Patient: sex F, age 78
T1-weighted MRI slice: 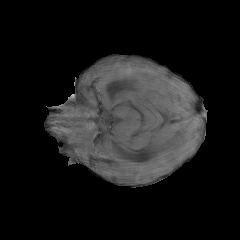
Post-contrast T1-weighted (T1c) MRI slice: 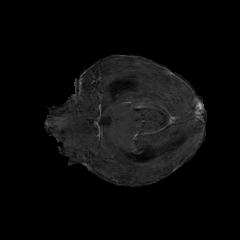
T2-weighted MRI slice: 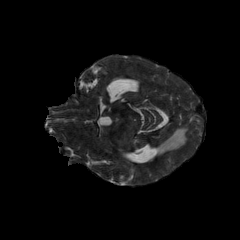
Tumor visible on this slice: yes
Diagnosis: Glioblastoma, IDH-wildtype
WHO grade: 4